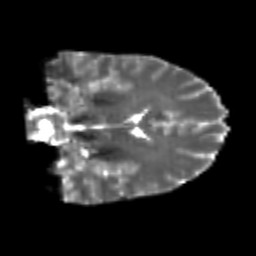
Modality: T2w
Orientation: coronal
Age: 23
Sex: male
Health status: healthy
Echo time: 0.074 s